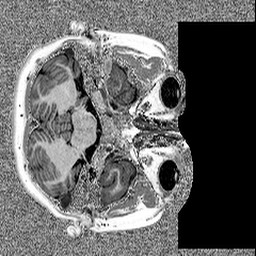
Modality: MP2RAGE
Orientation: axial
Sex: female